Field crop: tomato
Growth stage: 2
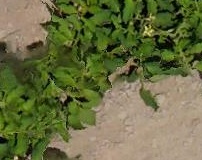
Species: tomato